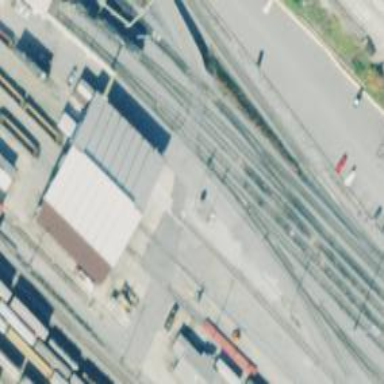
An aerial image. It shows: Site related to railway infrastructure.